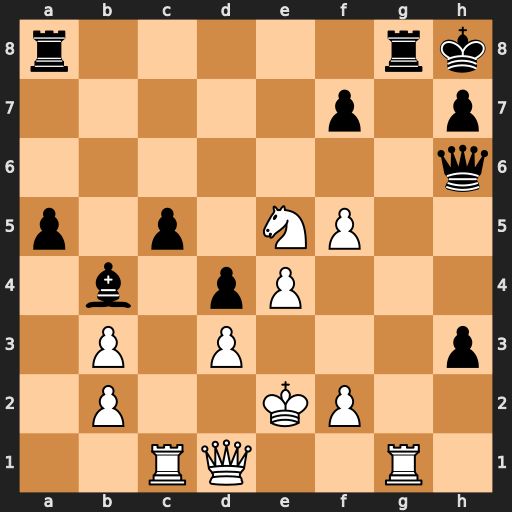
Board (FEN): r5rk/5p1p/7q/p1p1NP2/1b1pP3/1P1P3p/1P2KP2/2RQ2R1
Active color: w
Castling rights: -
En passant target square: -
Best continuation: Nxf7#